Field crop: tomato
Growth stage: 1
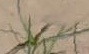
Species: cyperus